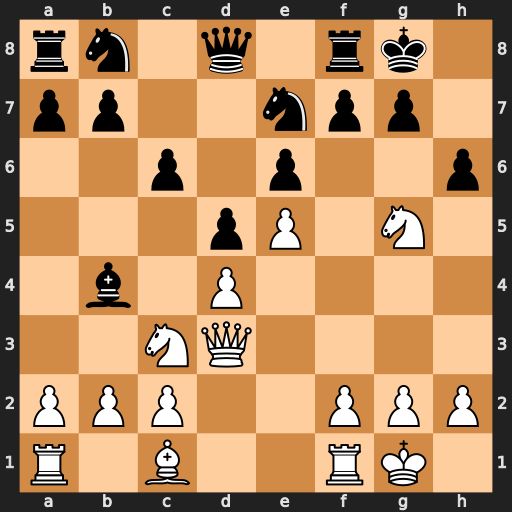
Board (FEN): rn1q1rk1/pp2npp1/2p1p2p/3pP1N1/1b1P4/2NQ4/PPP2PPP/R1B2RK1
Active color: w
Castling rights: -
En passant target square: -
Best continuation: Qh7#